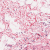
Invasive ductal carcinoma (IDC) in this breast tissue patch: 0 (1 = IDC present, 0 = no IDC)